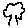
Label: tree